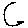
Label: moon